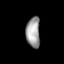
Tissue: lung
Cell type: Endothelial cells
Senescence score: 0.59
Nuclear area (px): 414
Mean DAPI intensity: 158.809